Field crop: tomato
Growth stage: 1
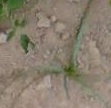
Species: cyperus